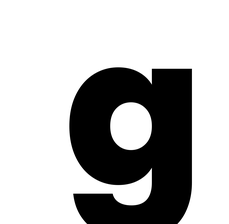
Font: Poppins-ExtraBold